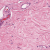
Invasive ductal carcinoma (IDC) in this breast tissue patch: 0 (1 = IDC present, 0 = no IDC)